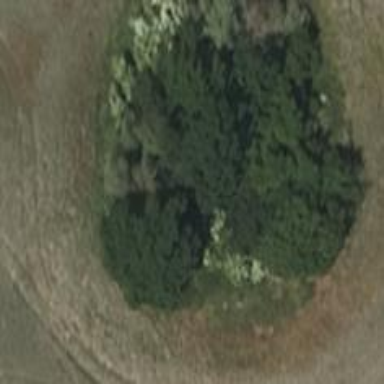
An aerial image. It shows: Deciduous tree with broadleaved leaves.